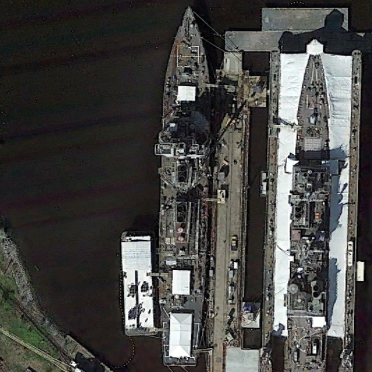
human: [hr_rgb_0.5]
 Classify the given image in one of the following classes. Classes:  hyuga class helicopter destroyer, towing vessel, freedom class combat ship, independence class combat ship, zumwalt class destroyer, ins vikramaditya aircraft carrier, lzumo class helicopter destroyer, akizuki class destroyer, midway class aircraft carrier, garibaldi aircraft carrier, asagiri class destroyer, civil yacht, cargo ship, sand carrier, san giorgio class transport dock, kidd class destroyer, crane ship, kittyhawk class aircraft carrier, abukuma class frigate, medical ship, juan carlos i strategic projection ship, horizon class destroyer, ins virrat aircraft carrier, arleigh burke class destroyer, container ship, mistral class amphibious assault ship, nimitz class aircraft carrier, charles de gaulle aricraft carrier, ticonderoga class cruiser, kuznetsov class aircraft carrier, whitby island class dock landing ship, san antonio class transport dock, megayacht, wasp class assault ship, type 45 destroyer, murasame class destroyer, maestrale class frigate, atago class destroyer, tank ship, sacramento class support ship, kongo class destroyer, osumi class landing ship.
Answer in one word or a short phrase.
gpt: Arleigh Burke class destroyer